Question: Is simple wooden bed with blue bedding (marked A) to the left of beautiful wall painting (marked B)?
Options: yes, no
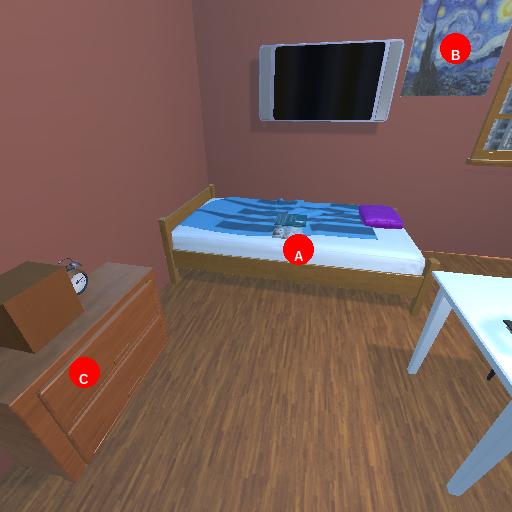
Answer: yes